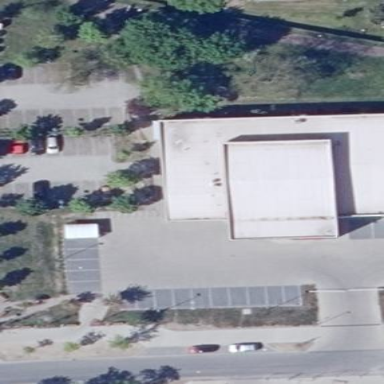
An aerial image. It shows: Parking area with surface.